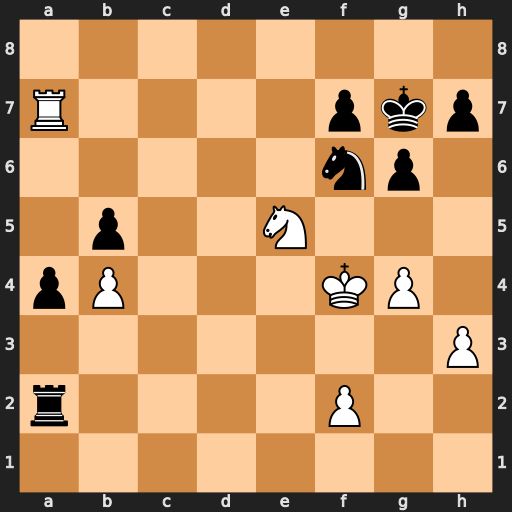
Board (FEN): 8/R4pkp/5np1/1p2N3/pP3KP1/7P/r4P2/8
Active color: w
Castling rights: -
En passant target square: -
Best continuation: Rxf7+ Kg8 Rxf6 Rxf2+ Nf3